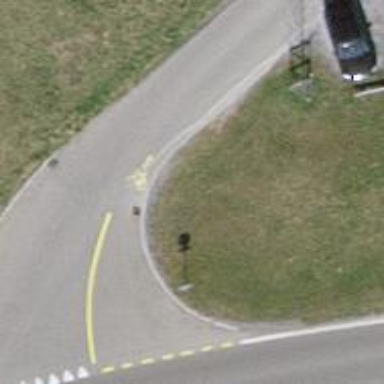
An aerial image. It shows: Unclassified road with asphalt surface and opposite cycleway.